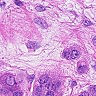
Metastatic tissue present: yes